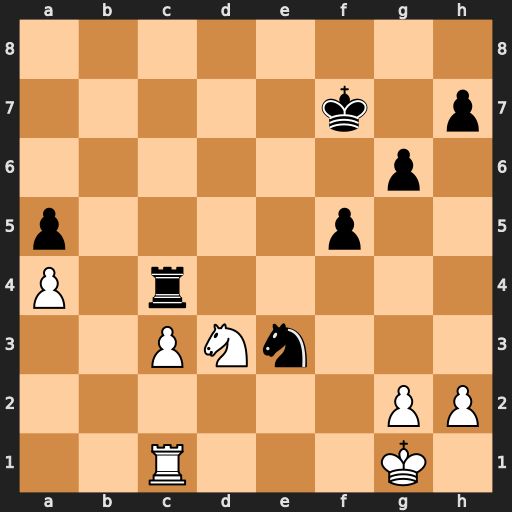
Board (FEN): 8/5k1p/6p1/p4p2/P1r5/2PNn3/6PP/2R3K1
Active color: w
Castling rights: -
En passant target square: -
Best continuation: Ne5+ Ke6 Nxc4